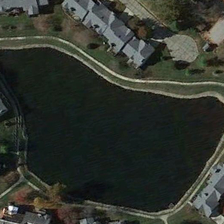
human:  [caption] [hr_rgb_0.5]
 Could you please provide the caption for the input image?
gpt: some buildings and green trees are around an irregular pond .

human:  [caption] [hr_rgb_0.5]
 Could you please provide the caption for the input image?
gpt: some buildings and green trees are around an irregular pond .

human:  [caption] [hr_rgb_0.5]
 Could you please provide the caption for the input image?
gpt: a large pond is surrounded by some houses .

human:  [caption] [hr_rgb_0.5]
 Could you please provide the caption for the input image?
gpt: around the big pond is a white circle .

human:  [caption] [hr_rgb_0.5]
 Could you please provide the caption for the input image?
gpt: a large pond is surrounded by some houses .